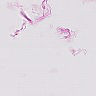
Metastatic tissue present: no